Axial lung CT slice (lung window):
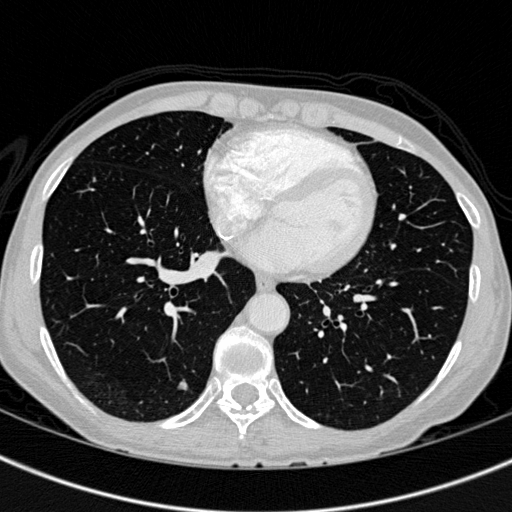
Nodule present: yes
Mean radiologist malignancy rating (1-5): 3.25